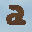
Label: 2